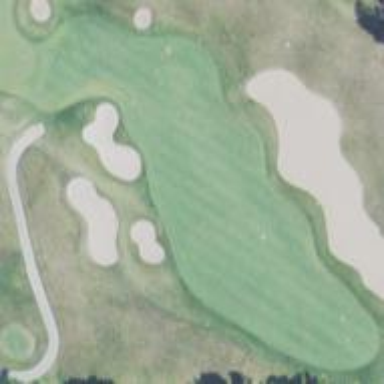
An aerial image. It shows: Golf fairway surrounded by grass.